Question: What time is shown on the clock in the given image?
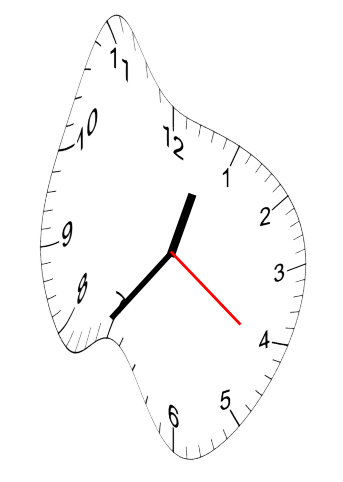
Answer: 12:36:21